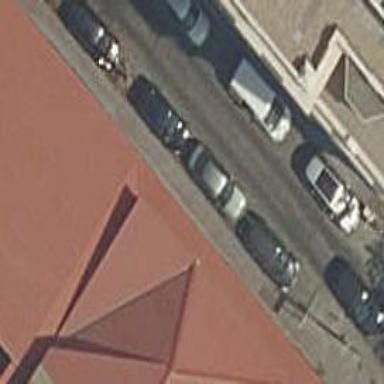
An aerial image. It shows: Motorcycle parking area.